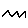
Label: zigzag